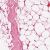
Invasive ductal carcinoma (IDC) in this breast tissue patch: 0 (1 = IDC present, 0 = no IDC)